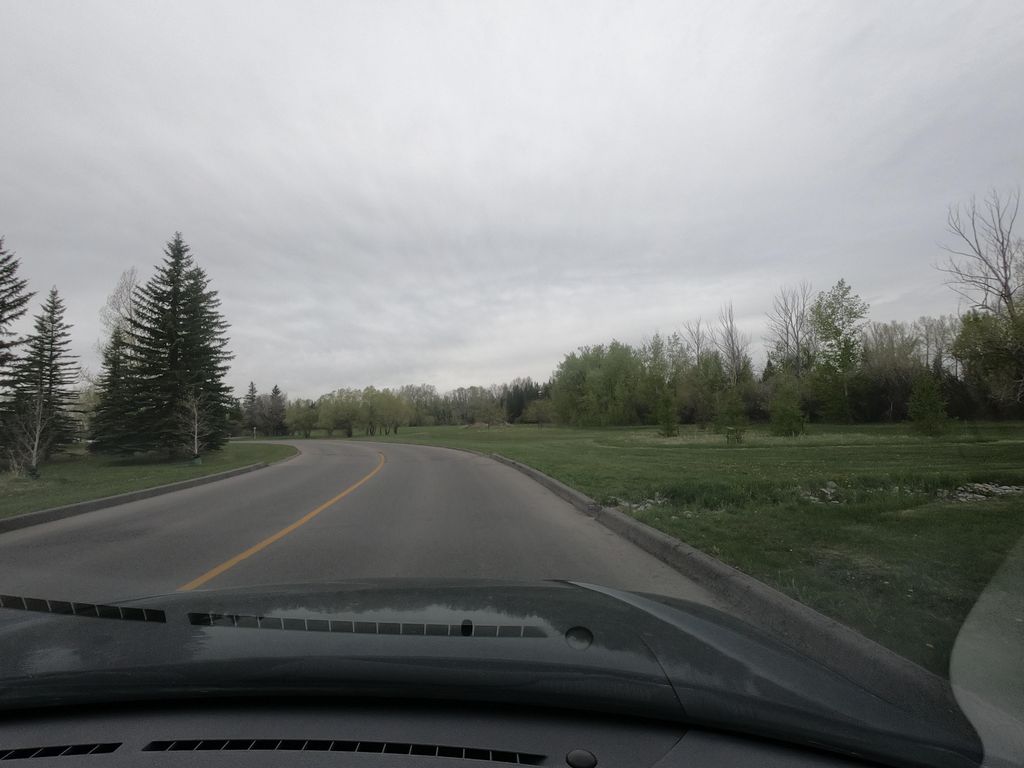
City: calgary